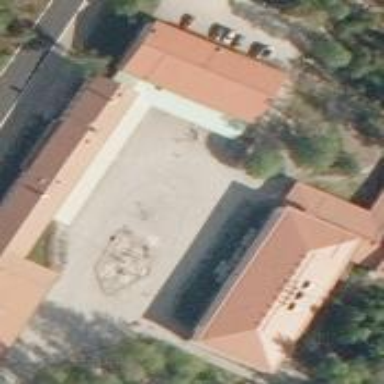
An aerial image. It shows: School.